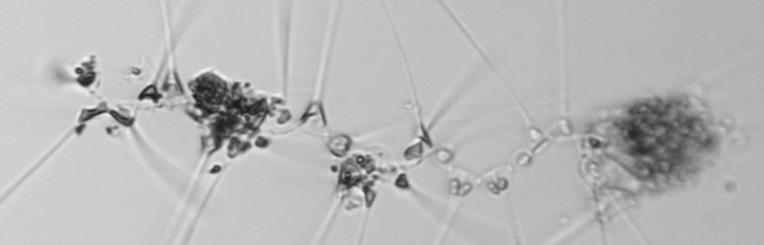
Label: Asterionellopsis_glacialis